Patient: sex M, age 67
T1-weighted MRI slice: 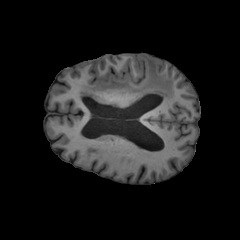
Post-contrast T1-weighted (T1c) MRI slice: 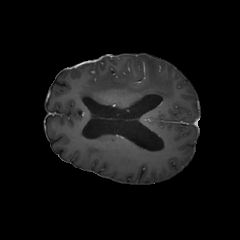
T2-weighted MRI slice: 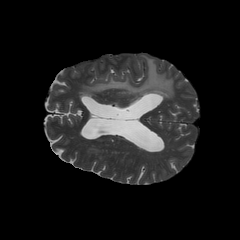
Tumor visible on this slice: yes
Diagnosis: Glioblastoma, IDH-wildtype
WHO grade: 4